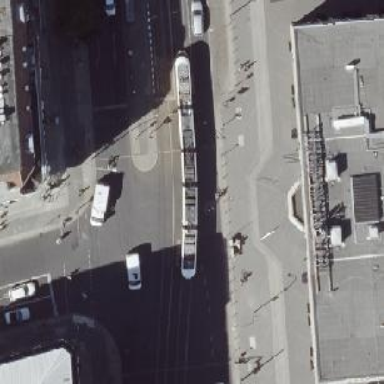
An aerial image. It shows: Uncontrolled tram railway crossing.